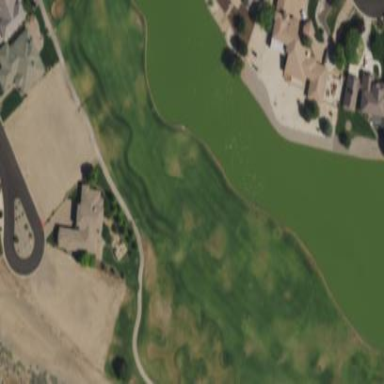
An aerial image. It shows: Sandy area is golf bunker.